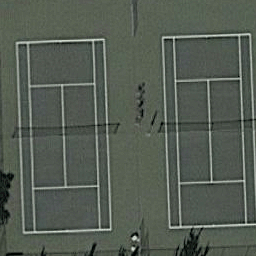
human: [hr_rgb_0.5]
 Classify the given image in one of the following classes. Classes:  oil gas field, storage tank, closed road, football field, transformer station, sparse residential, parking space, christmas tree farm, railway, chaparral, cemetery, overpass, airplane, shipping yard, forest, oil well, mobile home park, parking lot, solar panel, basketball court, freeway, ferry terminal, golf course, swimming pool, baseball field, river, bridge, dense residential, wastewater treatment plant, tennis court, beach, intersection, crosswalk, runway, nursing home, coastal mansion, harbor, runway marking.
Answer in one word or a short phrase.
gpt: tennis court